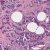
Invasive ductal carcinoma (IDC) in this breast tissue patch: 1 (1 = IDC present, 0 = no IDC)